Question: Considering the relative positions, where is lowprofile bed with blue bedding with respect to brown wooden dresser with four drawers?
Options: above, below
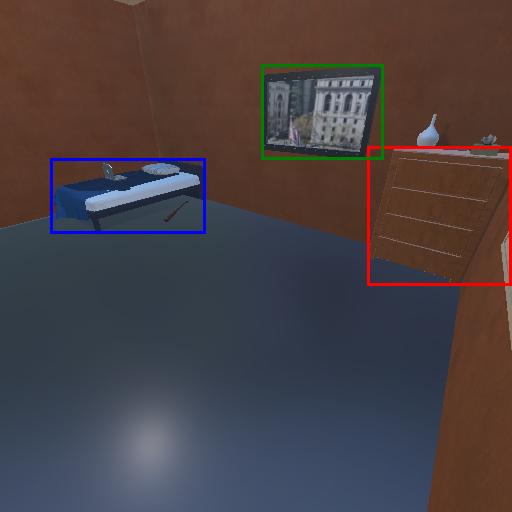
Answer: above